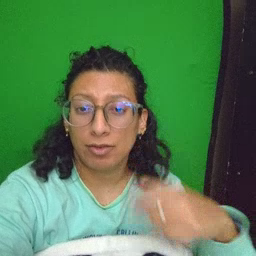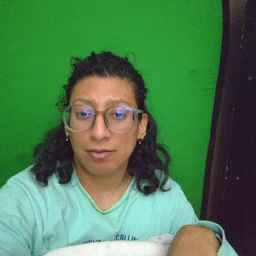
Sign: first